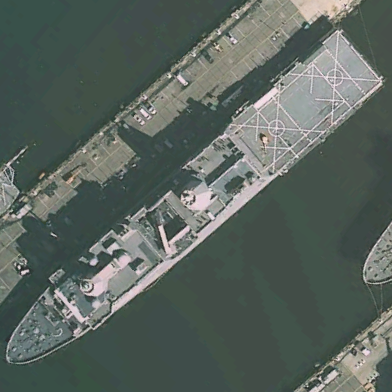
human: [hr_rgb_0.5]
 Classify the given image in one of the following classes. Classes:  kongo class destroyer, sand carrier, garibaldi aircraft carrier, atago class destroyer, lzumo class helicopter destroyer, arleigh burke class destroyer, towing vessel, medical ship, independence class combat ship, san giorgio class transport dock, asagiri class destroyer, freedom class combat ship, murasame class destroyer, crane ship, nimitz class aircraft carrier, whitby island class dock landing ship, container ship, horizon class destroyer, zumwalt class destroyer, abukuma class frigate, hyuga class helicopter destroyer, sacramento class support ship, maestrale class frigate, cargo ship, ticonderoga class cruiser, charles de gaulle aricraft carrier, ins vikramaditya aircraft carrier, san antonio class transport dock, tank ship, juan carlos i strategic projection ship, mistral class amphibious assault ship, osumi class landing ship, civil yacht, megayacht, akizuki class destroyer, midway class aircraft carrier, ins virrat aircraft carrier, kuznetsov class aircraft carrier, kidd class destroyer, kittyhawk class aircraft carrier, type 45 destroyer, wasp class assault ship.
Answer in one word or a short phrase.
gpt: San Antonio class transport dock